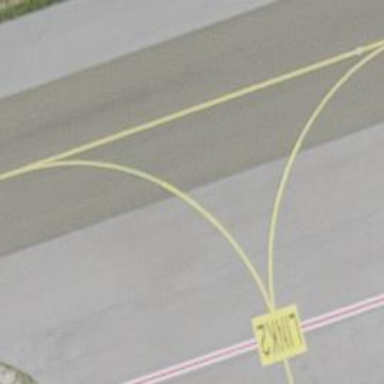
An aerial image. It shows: View of taxiway at the airport.